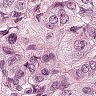
Metastatic tissue present: yes